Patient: sex M, age 31
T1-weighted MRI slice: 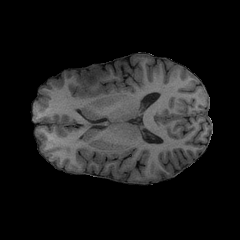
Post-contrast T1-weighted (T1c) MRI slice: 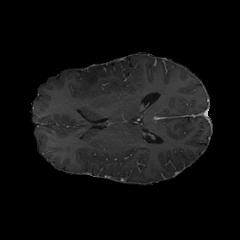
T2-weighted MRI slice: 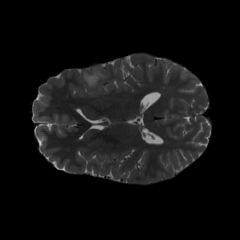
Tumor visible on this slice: yes
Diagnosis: Astrocytoma, IDH-mutant
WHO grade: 2